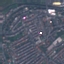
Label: Residential